Brain MRI, t1w sequence, axial 2D slice.
Patient: age 33, sex F, weight 95 kg, height 1.95 m
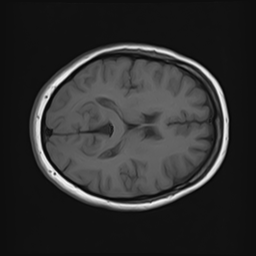